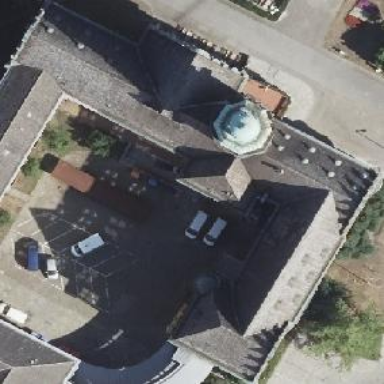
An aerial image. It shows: Town hall with gabled roof. It is public building.